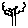
Label: tree